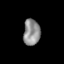
Tissue: skin
Cell type: Epithelial cells
Senescence score: 0.2371
Nuclear area (px): 427
Mean DAPI intensity: 144.213